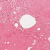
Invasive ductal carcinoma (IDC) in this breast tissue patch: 0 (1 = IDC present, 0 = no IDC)